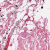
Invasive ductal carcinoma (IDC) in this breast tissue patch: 0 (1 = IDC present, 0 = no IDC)